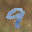
Label: 9